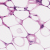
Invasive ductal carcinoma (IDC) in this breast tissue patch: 0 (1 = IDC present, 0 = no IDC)